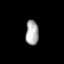
Tissue: lung
Cell type: Endothelial cells
Senescence score: 0.5994
Nuclear area (px): 315
Mean DAPI intensity: 170.743